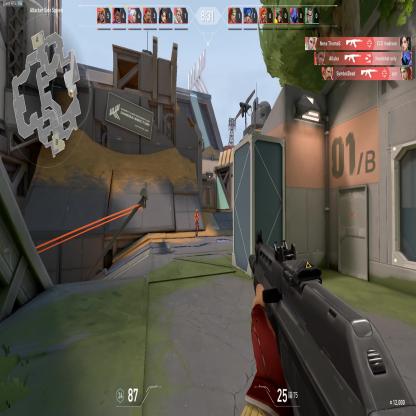
Label: enemy